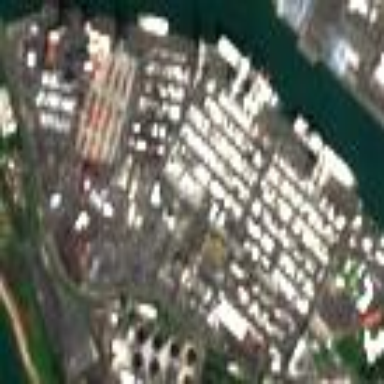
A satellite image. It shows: Industrial area designated for port activities.